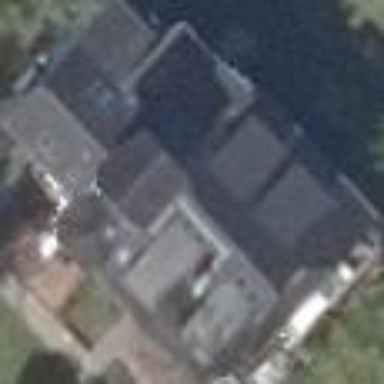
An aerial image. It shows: White apartment building with gabled roof made of black roof tiles.